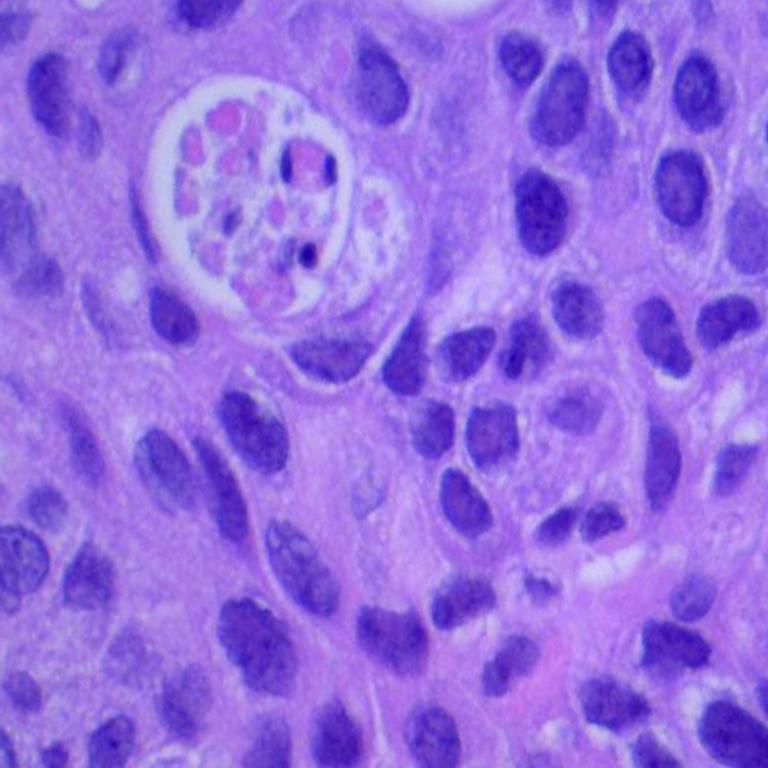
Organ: lung
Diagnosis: squamous carcinomas